Interaction volume radius: 10 \u00c5
Interaction volume height: 20 \u00c5
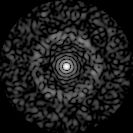
Disorder parameter: 0.8124